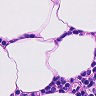
Metastatic tissue present: no